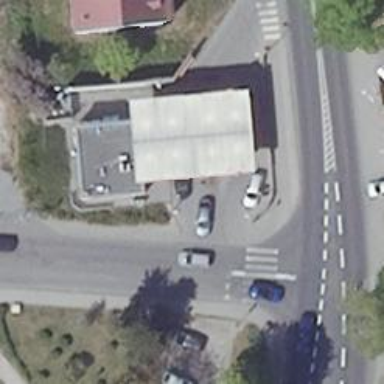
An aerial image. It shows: Fuel station.